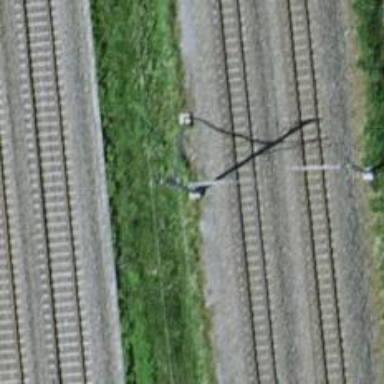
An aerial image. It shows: Power pole.